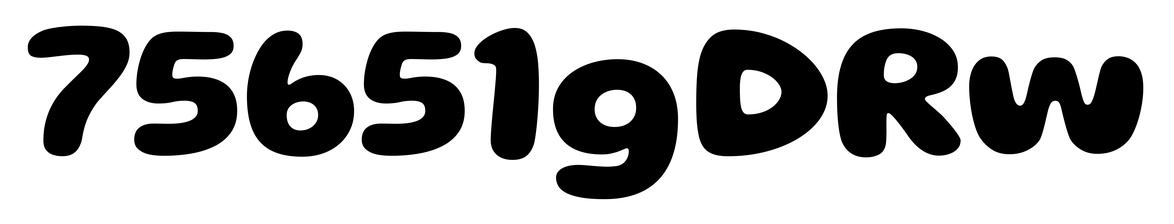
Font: Gluten_Bold